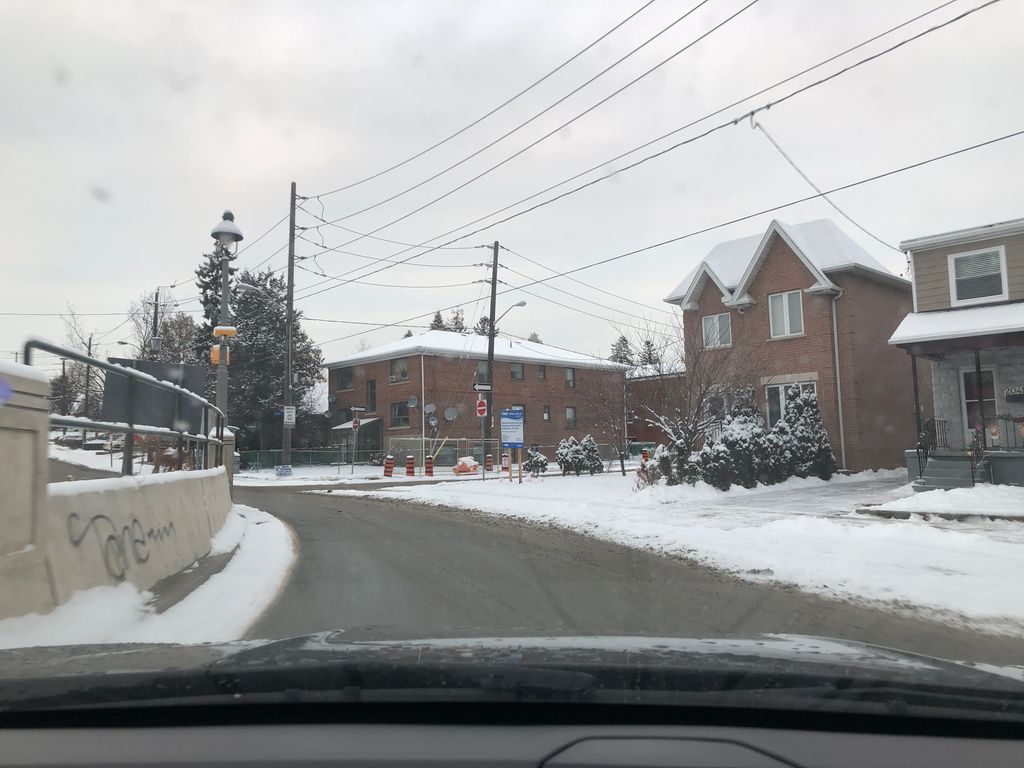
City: toronto